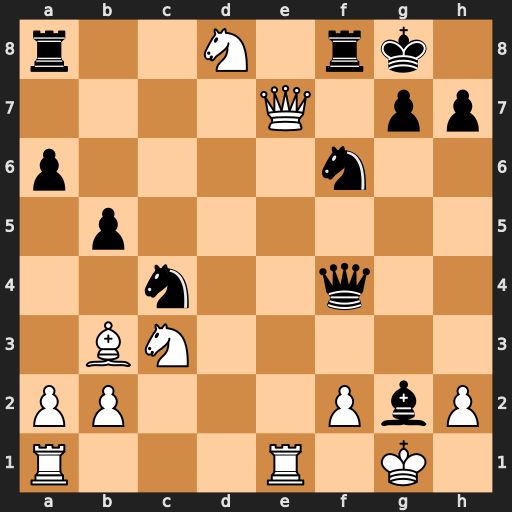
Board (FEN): r2N1rk1/4Q1pp/p4n2/1p6/2n2q2/1BN5/PP3PbP/R3R1K1
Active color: w
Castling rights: -
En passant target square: -
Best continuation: Qxf8+ Kxf8 Ne6+ Kg8 Nxf4